Question: I want to open a remote url inside a javascript popup instead of doing window.open().
I came across libraries like lytebox,lightbox,thickbox which do that if the popup is opened from main webpage.
However my requirement is to open the popup from the link which occurs in a small iframe within the main page.( I can not alter the code of the main page, however Iframe webpage is fully in my control)
When I include those libraries in my iframe webpage, it opens the popup, but restricted only
to within iframe.How to make it appear over whole browser window ?
This is what i want : The user clicks on "click here" and it opens a javascript layer,not
restricted to within iframe.

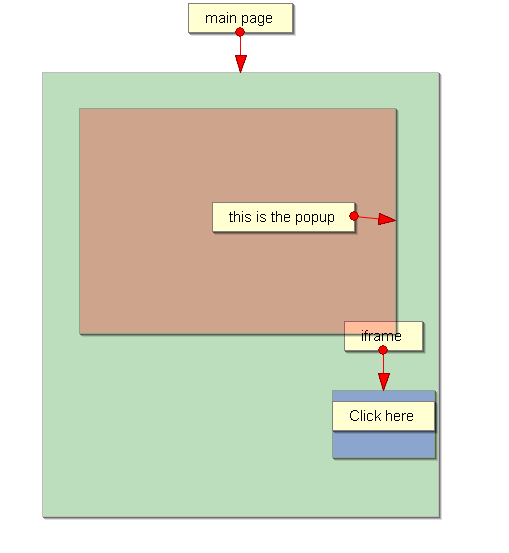
Answer: you can just use
'''
parent.document
'''
from the iframe to access the parent window, if it is from the same domain. Otherwise, security concerns are raised.
You can inject the javascript by creating a script element in the parent's document, and then will be able to access the necessary functions.